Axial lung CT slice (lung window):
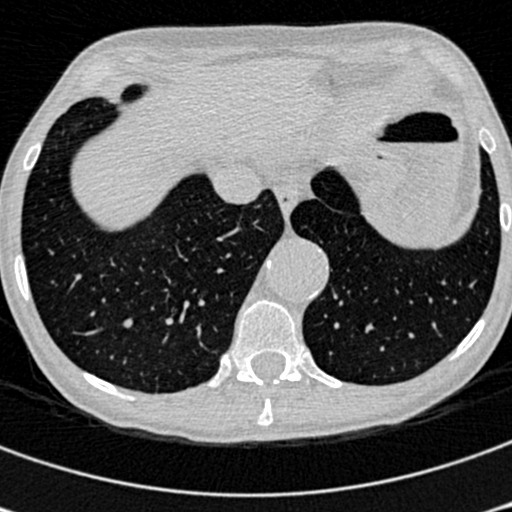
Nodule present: no